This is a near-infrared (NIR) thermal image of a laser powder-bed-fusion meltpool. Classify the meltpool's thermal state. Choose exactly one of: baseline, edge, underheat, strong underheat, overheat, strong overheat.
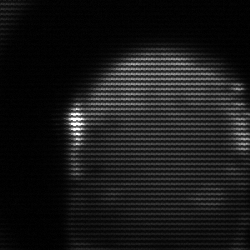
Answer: edge